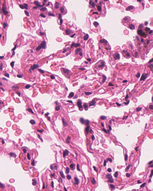
Tumor epithelial tissue: no
Tumor-associated stroma tissue: no
Normal tissue: yes